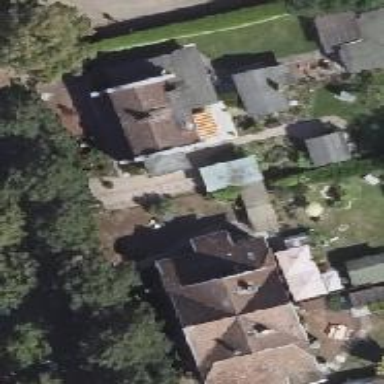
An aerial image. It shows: Semi-detached house with gabled roof.